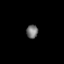
Tissue: prostate
Cell type: T cells
Senescence score: 0.6888
Nuclear area (px): 151
Mean DAPI intensity: 116.411